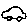
Label: car